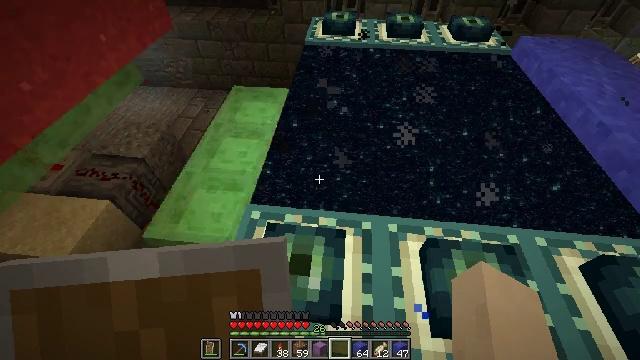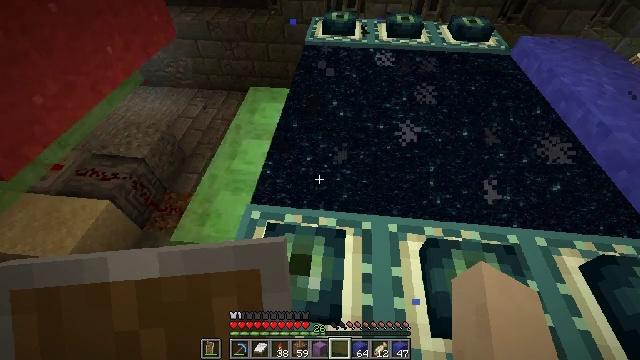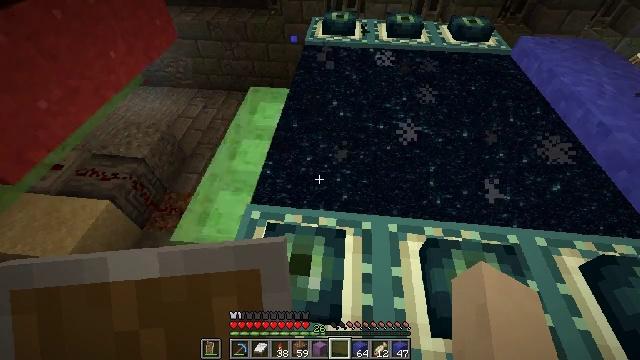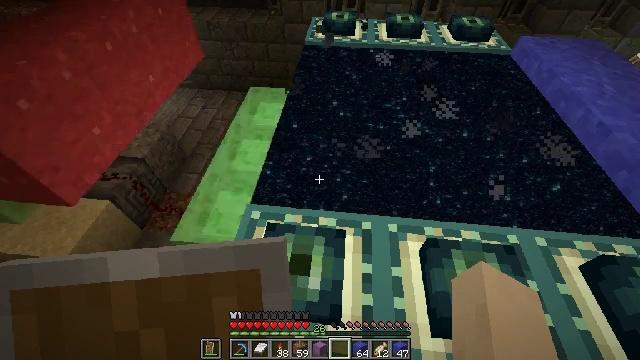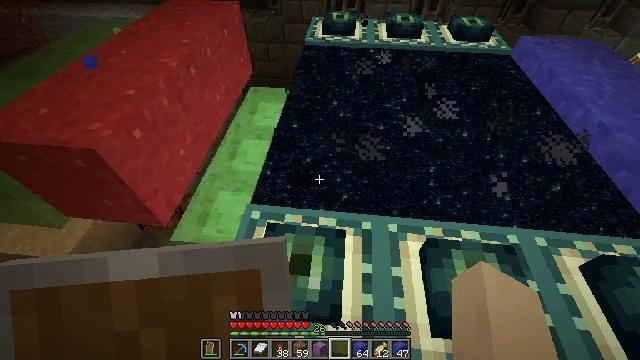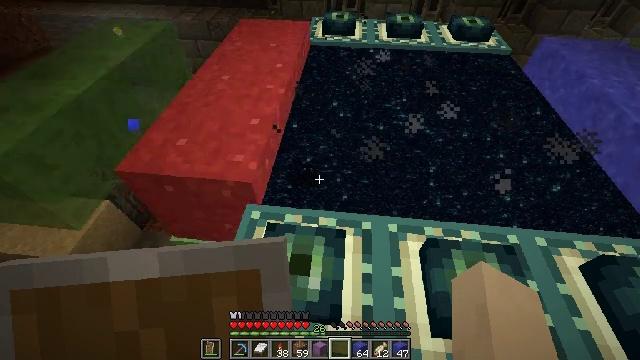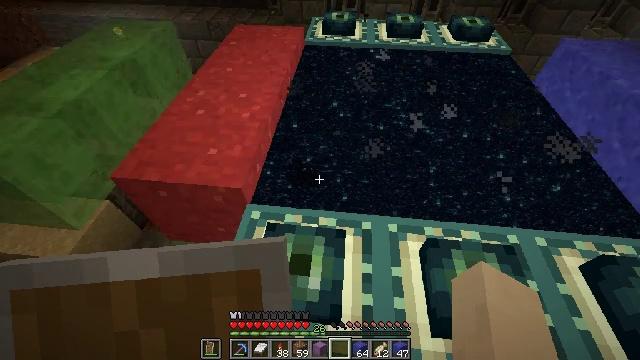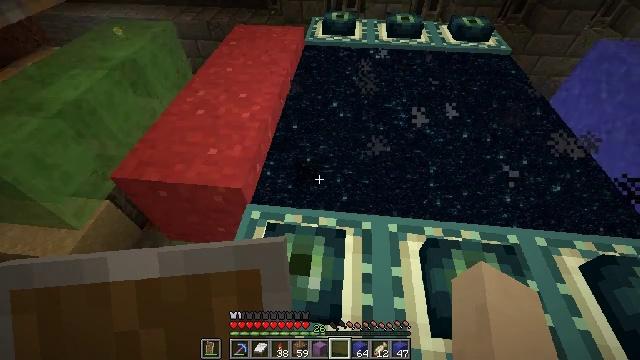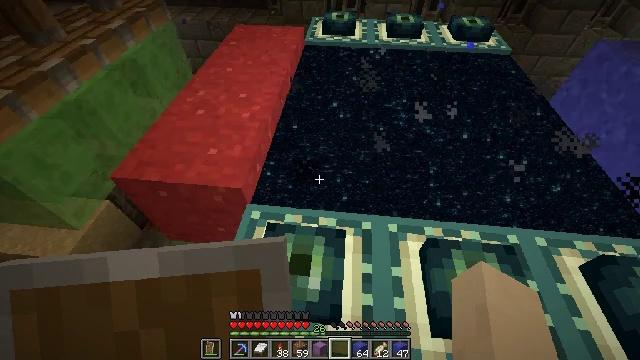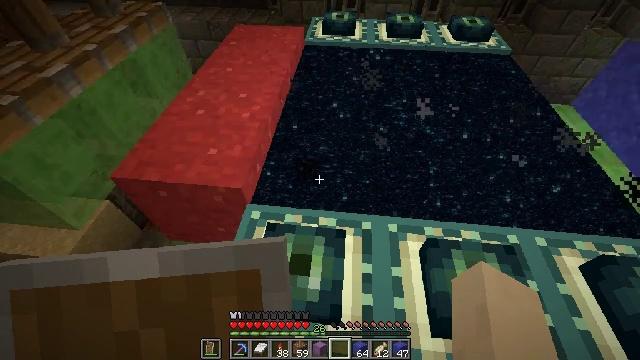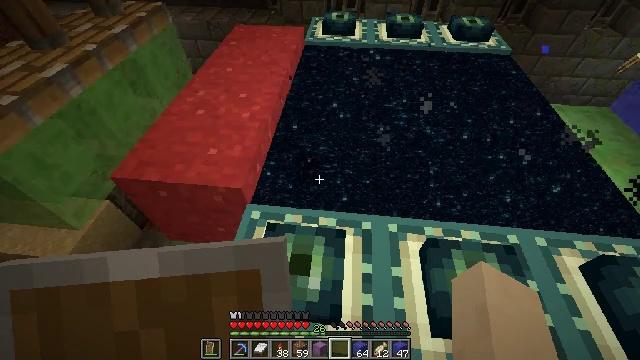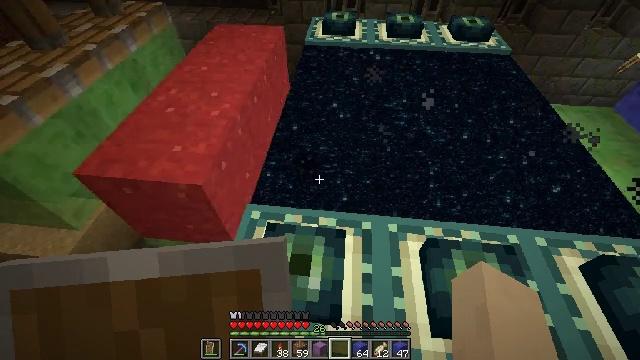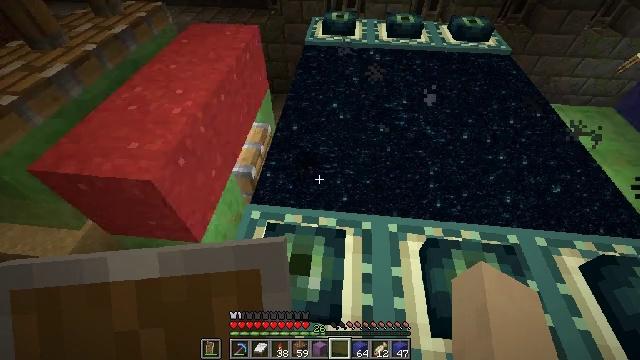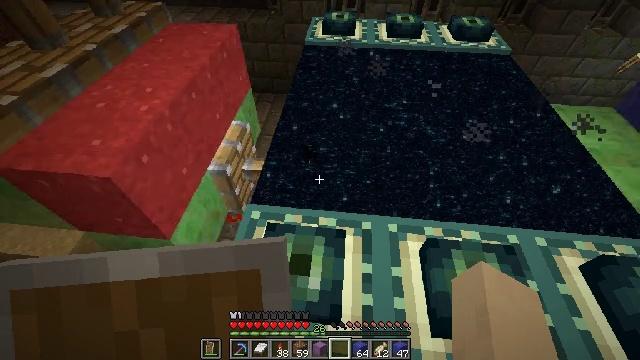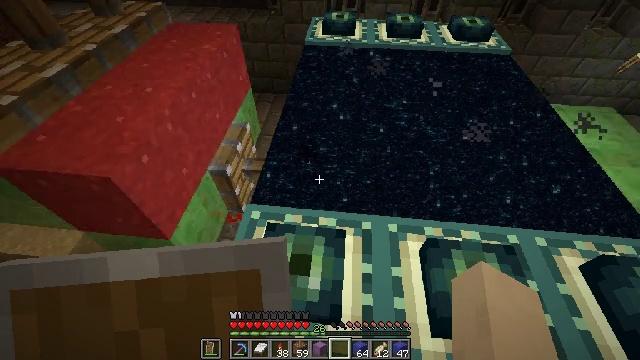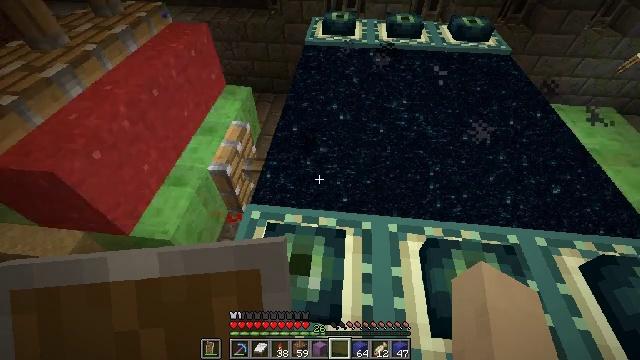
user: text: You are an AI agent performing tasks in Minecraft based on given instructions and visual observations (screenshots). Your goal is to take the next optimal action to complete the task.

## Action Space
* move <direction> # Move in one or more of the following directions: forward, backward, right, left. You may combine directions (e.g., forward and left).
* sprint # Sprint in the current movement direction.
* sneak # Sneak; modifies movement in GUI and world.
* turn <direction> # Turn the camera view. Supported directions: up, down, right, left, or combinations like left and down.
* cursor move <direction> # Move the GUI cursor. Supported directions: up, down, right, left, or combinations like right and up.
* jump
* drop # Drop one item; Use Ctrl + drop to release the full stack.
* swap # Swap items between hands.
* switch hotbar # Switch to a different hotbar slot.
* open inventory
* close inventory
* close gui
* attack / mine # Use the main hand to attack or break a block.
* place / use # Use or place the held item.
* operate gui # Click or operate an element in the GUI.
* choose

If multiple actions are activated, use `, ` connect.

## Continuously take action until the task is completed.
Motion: motion action
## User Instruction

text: Collect red concrete powder from the ground.
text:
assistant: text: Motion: no_op
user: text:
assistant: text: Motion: no_op
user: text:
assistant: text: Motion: no_op
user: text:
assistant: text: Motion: no_op
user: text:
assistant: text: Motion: no_op
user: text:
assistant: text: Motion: no_op
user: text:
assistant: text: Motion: no_op
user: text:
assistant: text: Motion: no_op
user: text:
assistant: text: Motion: no_op
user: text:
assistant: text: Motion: no_op
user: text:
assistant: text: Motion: no_op
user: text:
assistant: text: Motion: no_op
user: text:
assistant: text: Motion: no_op
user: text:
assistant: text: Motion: no_op
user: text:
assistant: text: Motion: no_op
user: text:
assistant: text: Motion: no_op
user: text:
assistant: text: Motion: no_op
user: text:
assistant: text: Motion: no_op
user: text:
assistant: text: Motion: no_op
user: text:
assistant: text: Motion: no_op
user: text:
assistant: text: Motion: no_op
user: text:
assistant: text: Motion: no_op
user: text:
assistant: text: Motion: no_op
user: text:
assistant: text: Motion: no_op
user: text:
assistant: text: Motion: no_op
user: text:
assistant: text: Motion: no_op
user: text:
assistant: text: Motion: no_op
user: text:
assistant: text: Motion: no_op
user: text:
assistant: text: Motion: no_op
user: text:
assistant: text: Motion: no_op